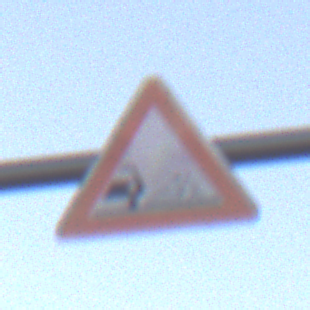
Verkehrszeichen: SplittSchotter
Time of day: SunriseSunset
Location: Outdoor (RoadRail)
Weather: PartlyCloudy
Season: NotSpecified
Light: Natural